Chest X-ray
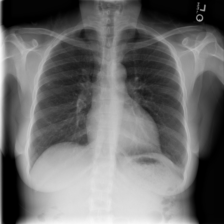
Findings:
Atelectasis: negative
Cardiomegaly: negative
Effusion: negative
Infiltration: negative
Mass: negative
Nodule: negative
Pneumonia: negative
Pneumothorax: negative
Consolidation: negative
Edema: negative
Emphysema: negative
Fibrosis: negative
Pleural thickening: negative
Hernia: negative